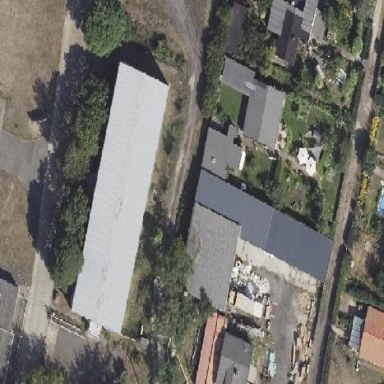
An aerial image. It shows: Commercial building with skillion roof shape.